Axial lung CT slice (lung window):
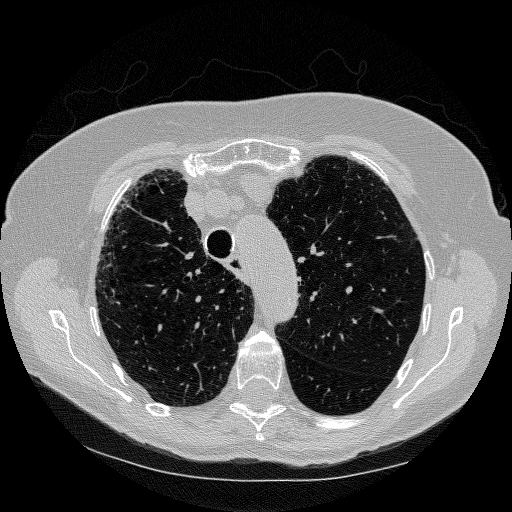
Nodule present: no